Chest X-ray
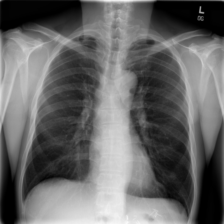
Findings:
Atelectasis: negative
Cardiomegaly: negative
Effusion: negative
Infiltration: negative
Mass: negative
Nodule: negative
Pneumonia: negative
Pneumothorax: negative
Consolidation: negative
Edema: negative
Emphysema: negative
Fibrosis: negative
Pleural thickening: negative
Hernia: negative